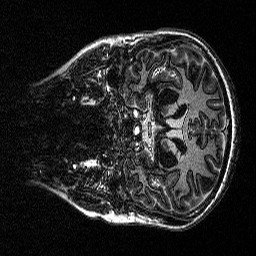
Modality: MP2RAGE
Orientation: coronal
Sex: female
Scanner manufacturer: siemens
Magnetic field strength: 3 T
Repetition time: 5 s
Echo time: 0.00292 s